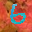
Label: 6